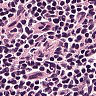
Metastatic tissue present: no